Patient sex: F
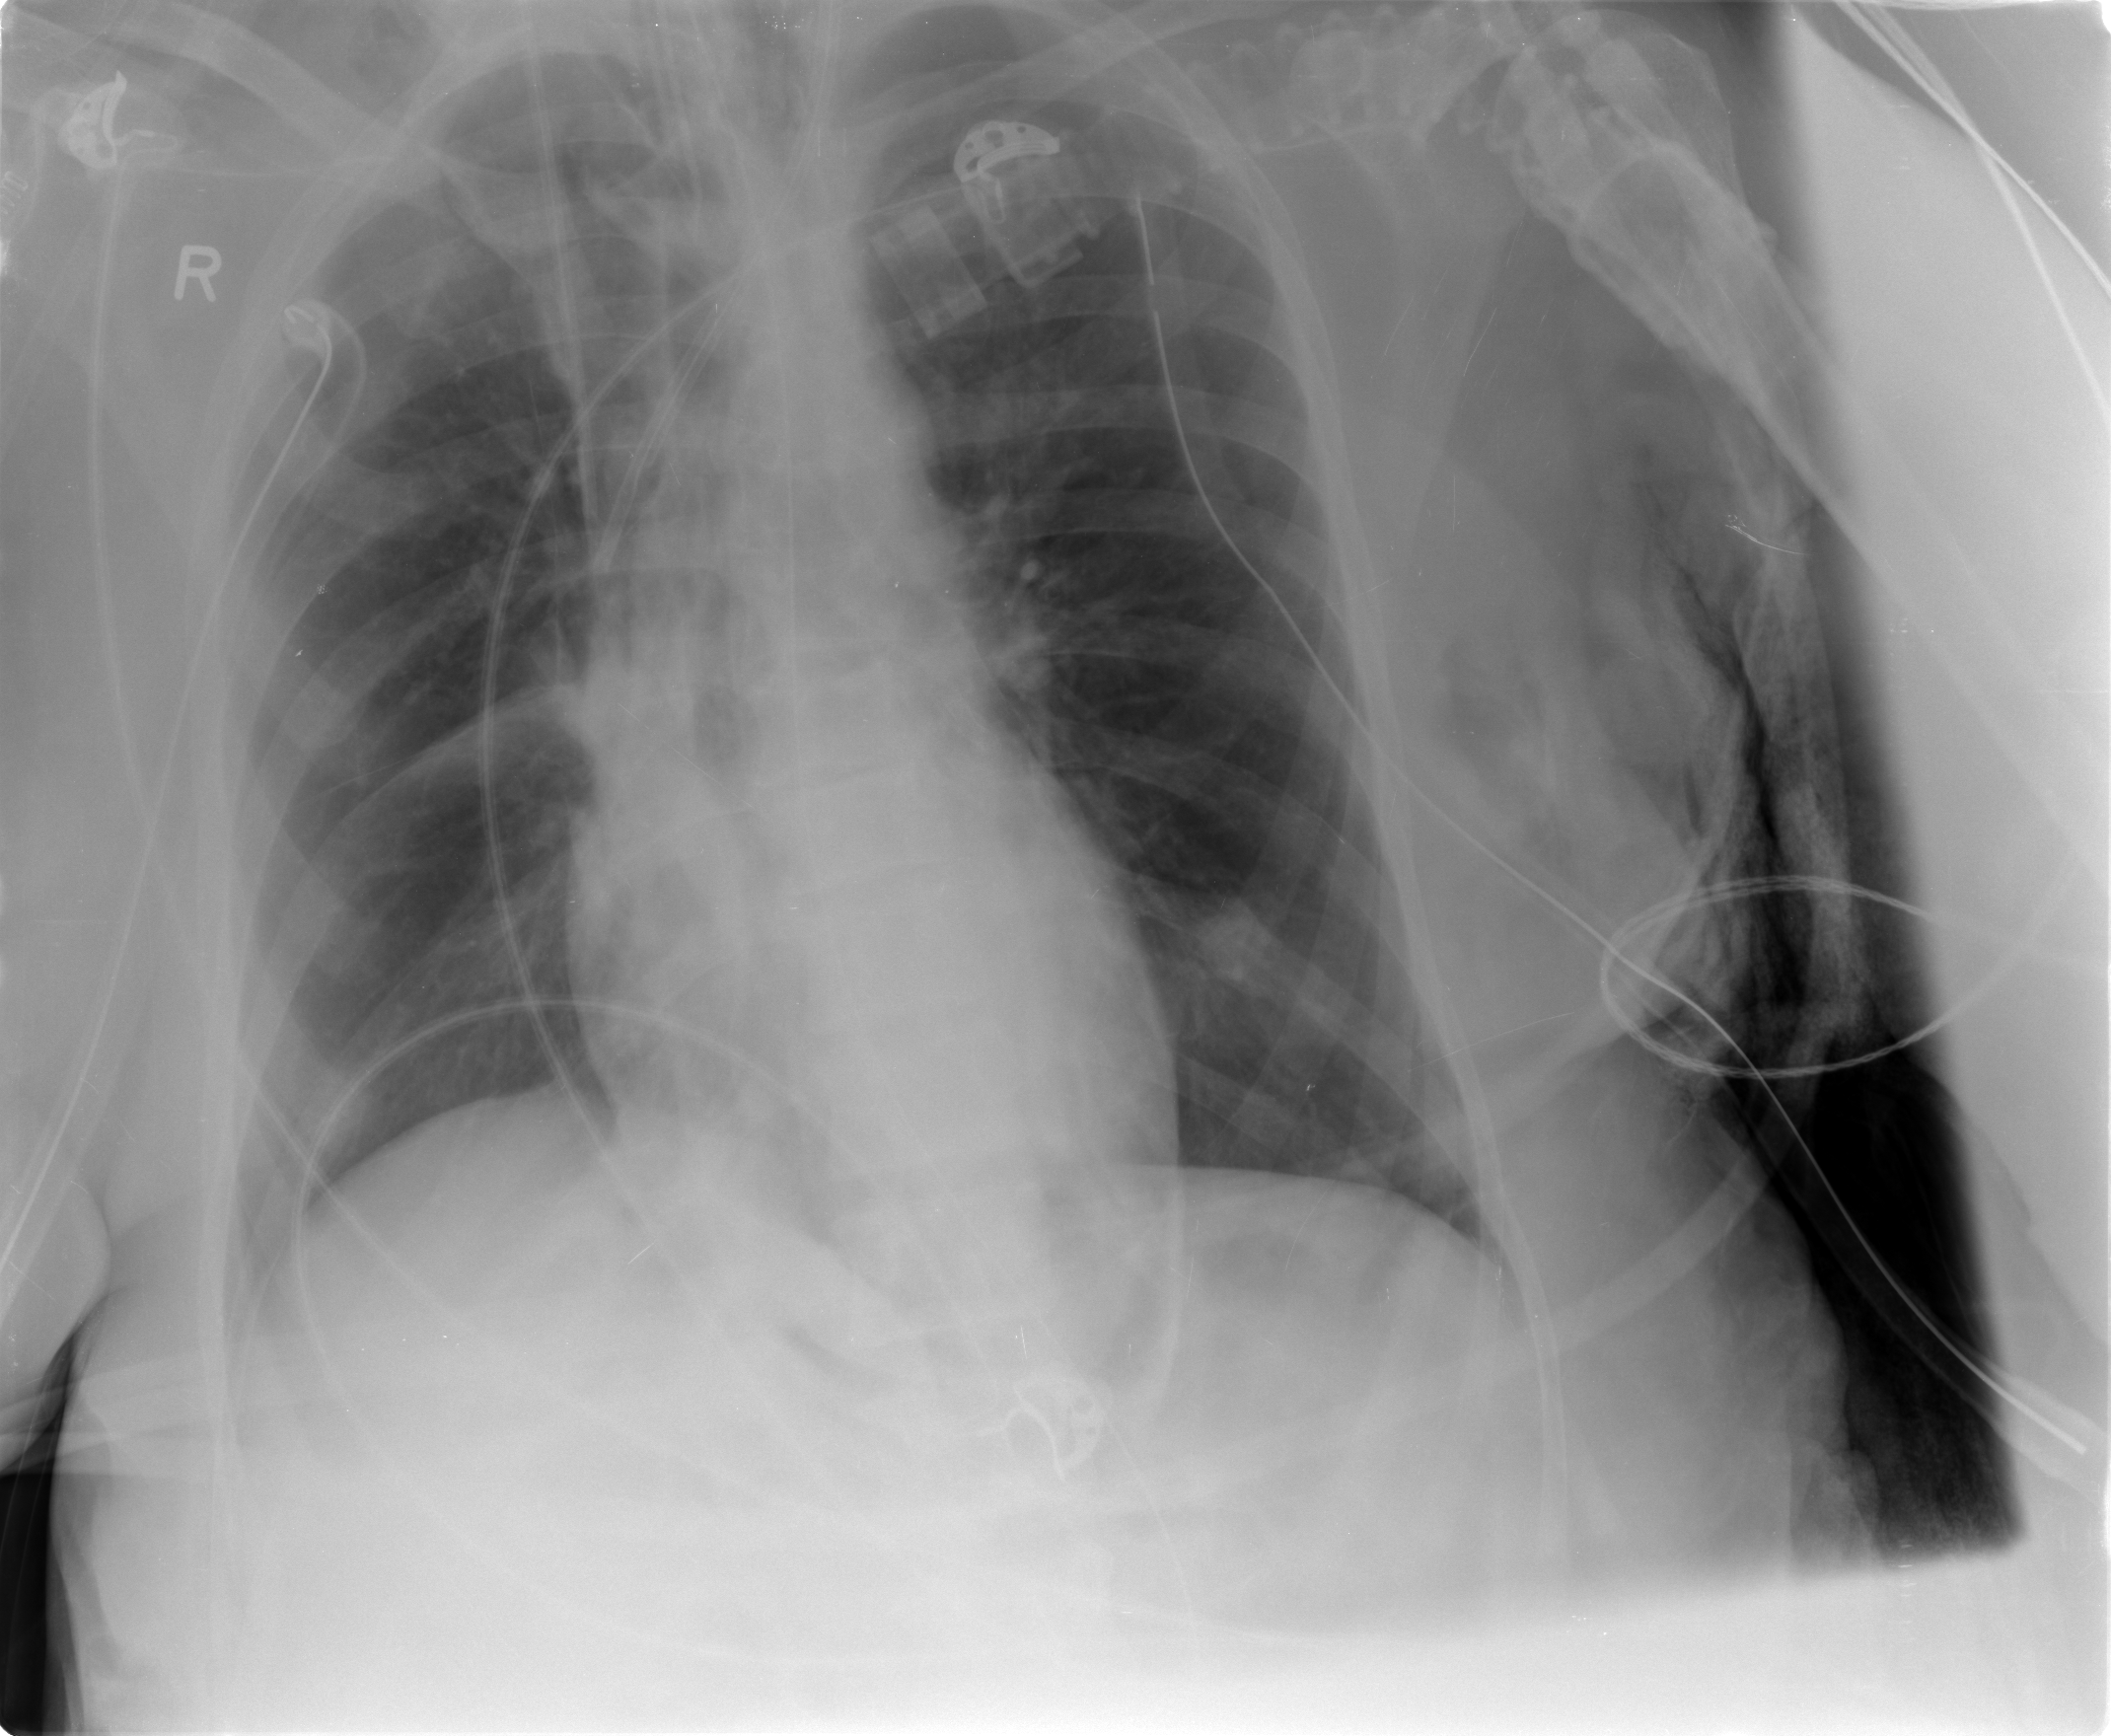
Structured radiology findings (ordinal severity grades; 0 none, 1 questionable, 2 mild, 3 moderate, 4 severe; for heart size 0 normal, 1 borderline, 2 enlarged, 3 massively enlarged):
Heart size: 0
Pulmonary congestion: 2
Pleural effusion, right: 1
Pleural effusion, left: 1
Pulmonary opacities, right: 1
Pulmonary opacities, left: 0
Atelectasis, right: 2
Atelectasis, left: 2